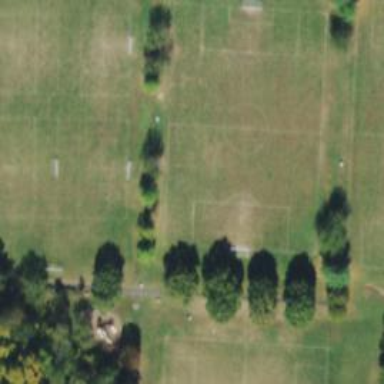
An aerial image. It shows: Soccer pitch for outdoor sports and leisure activities.